Interaction volume radius: 10 \u00c5
Interaction volume height: 10 \u00c5
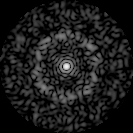
Disorder parameter: 0.8368